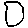
Label: hexagon